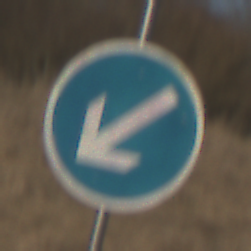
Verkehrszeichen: VorgeschriebeneVorbeifahrtLinks
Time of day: MorningAfternoon
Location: Outdoor (Nature)
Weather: PartlyCloudy
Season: NotSpecified
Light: Natural